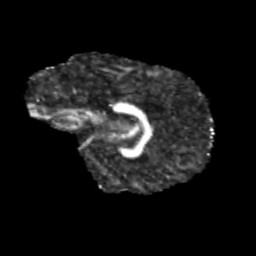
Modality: FA
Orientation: sagittal
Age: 10
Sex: male
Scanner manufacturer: siemens
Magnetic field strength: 3 T
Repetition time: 3.8 s
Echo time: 0.07 s